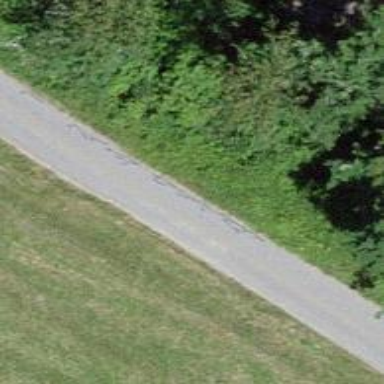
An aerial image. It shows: Unclassified road.